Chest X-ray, AP view. Patient: 66 years old, sex F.
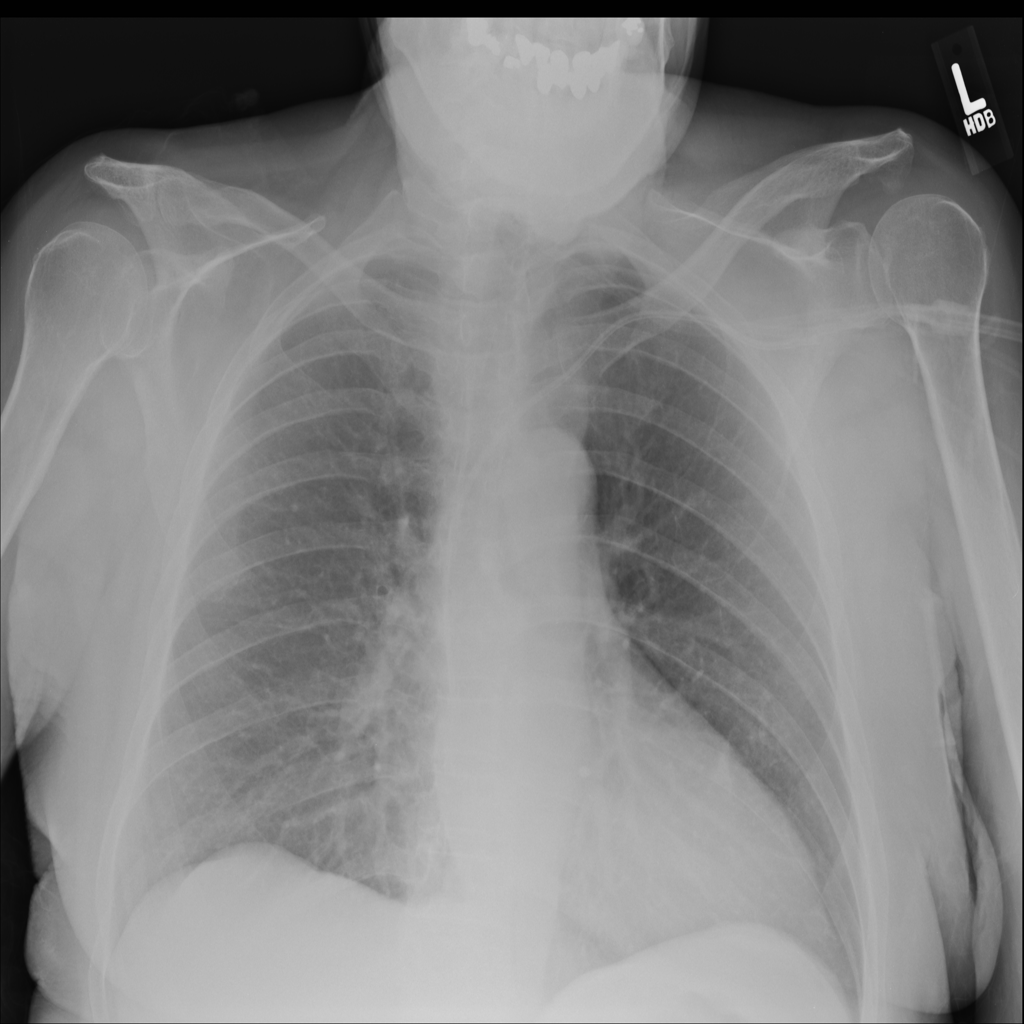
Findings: No Finding